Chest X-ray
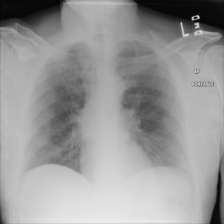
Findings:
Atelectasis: positive
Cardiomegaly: negative
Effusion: negative
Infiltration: negative
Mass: negative
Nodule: negative
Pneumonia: negative
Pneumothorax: negative
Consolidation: negative
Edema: negative
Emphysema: negative
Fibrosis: negative
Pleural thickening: negative
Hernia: negative